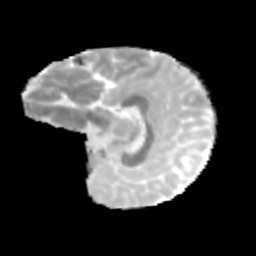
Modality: MD
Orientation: sagittal
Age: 10
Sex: female
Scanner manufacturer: siemens
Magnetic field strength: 3 T
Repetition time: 3.8 s
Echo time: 0.07 s